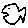
Label: fish